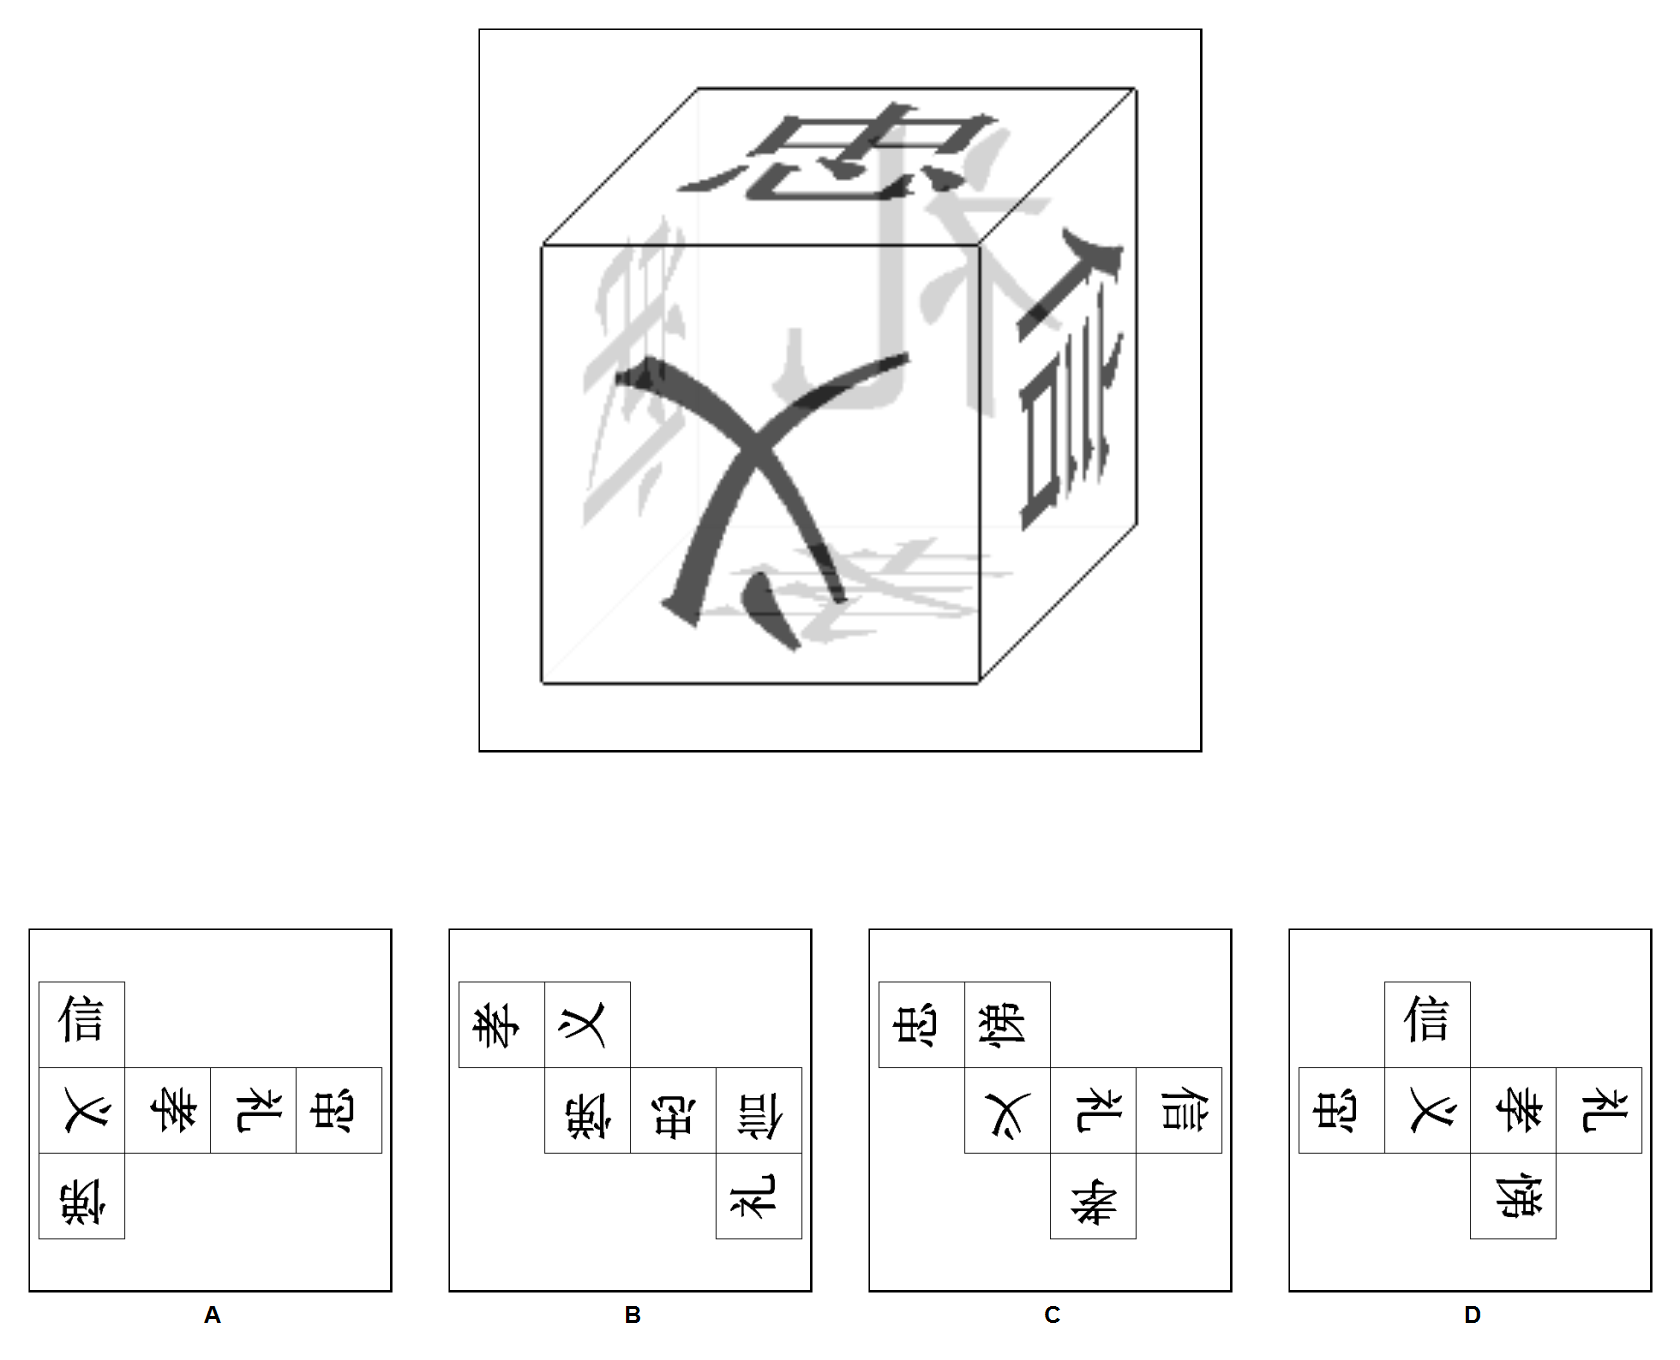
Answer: A